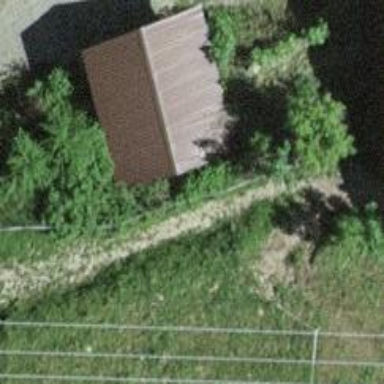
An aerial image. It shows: Garage.